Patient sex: M
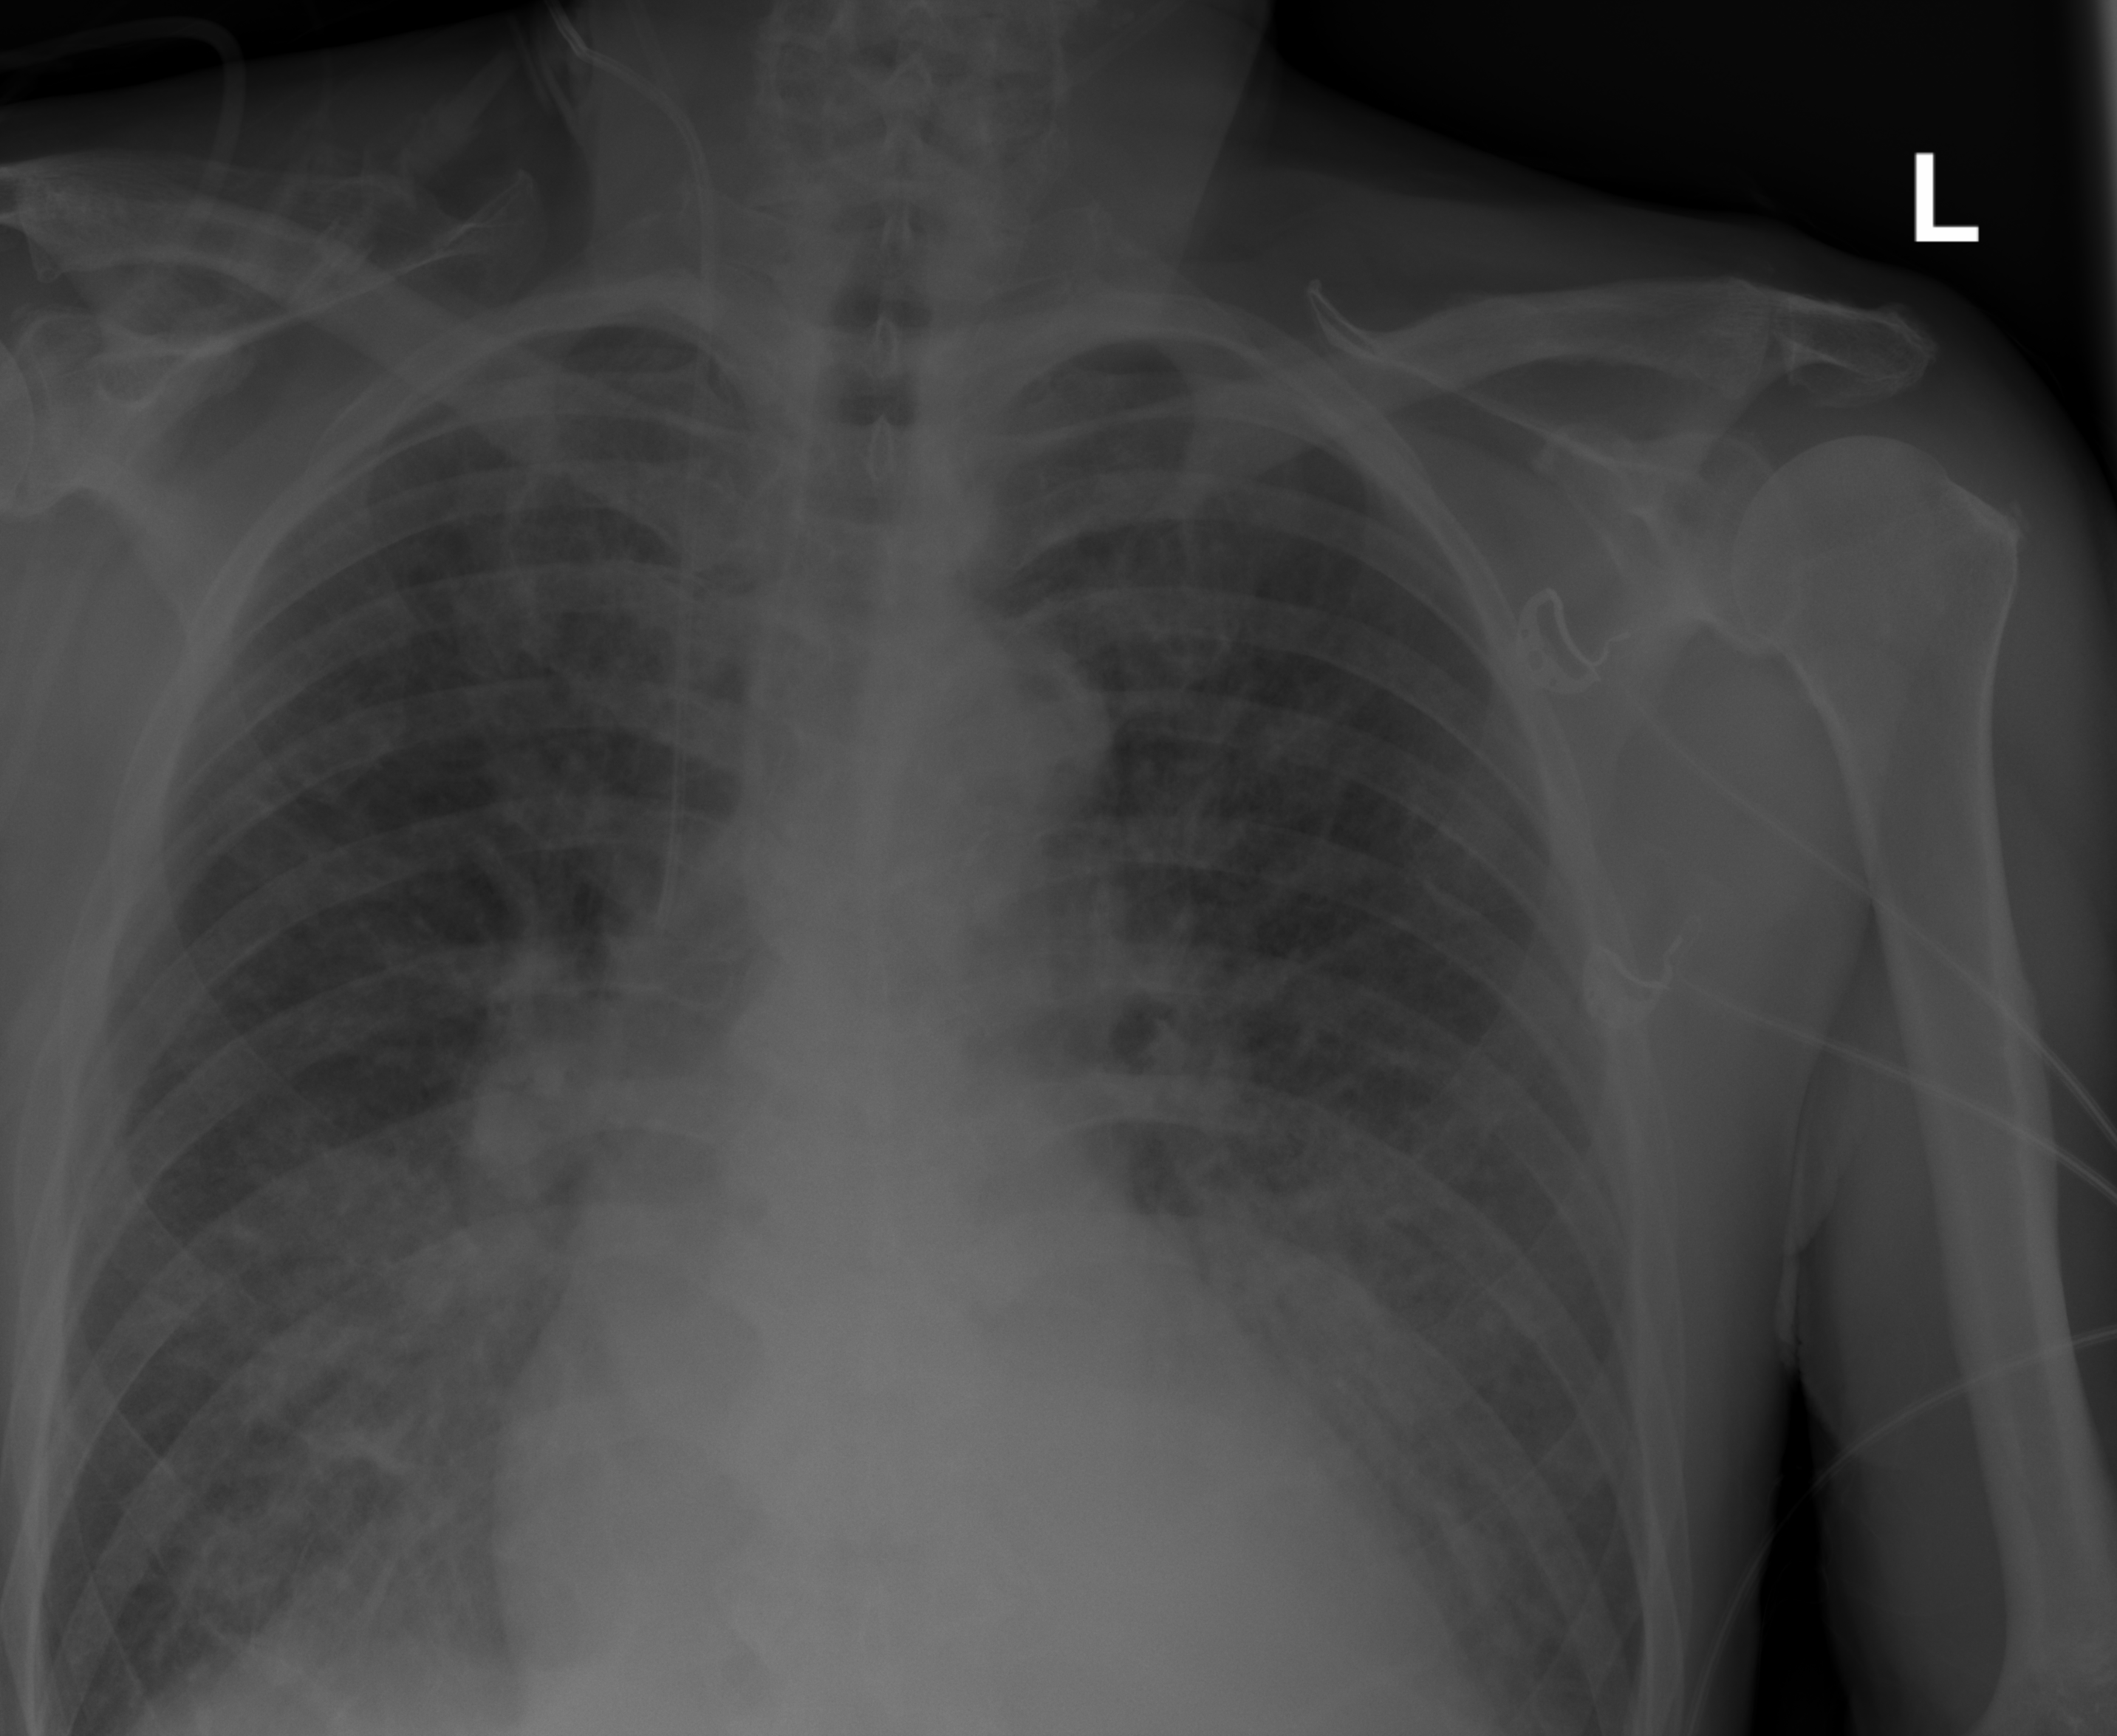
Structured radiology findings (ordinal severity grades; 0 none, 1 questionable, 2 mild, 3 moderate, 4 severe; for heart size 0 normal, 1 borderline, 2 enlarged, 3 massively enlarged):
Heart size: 0
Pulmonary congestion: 2
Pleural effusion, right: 0
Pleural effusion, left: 0
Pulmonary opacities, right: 2
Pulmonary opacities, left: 2
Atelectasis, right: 2
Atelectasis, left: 2